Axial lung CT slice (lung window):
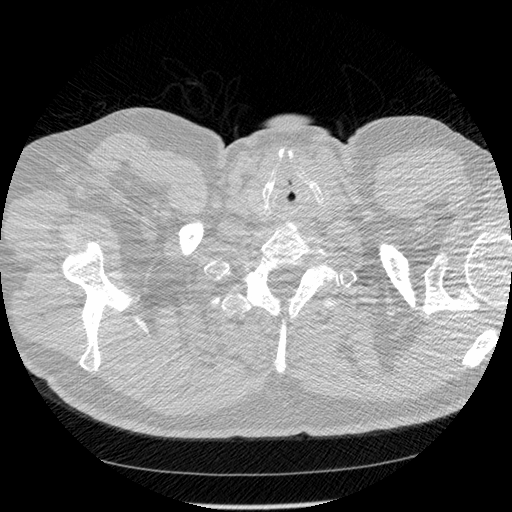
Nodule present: no